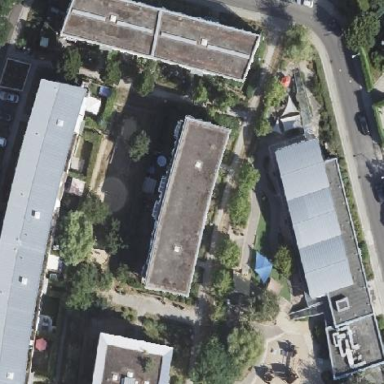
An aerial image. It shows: Kindergarten.